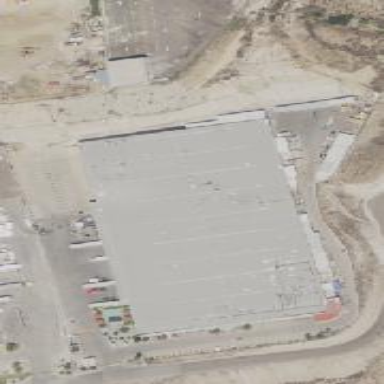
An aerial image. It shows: Industrial area.